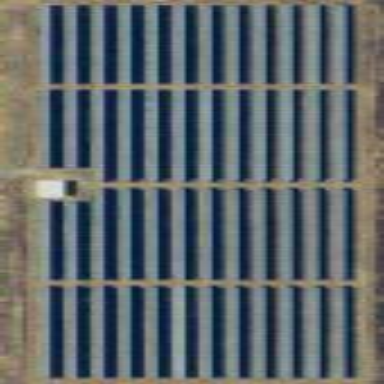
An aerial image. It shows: Solar power plant utilizing photovoltaic technology to produce electricity.